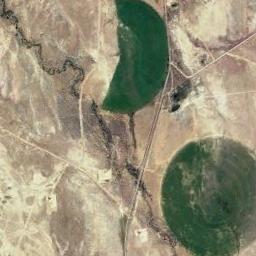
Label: circular_farmland